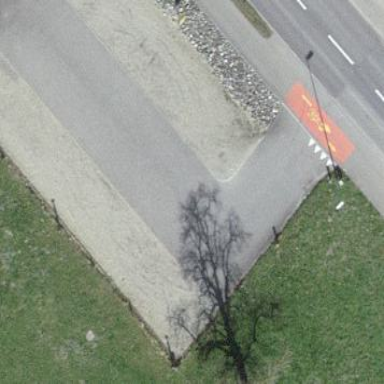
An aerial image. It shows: Parking area with surface.